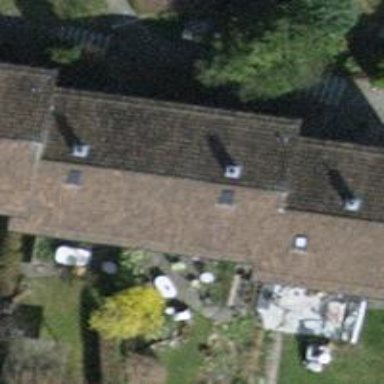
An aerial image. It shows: Semidetached house with gabled roof.